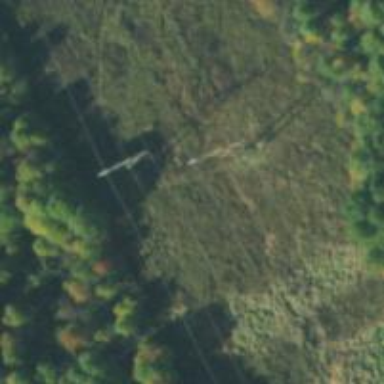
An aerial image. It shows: H-frame power tower with distinctive design.